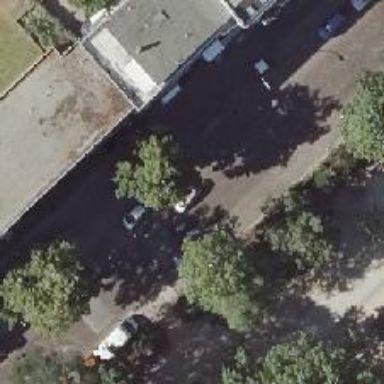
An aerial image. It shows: Residential street with parallel parking lanes on both sides. The parking is street-side.